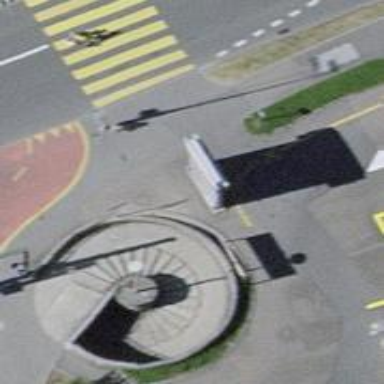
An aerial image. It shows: Pedestrian crossing with zebra markings on footway.